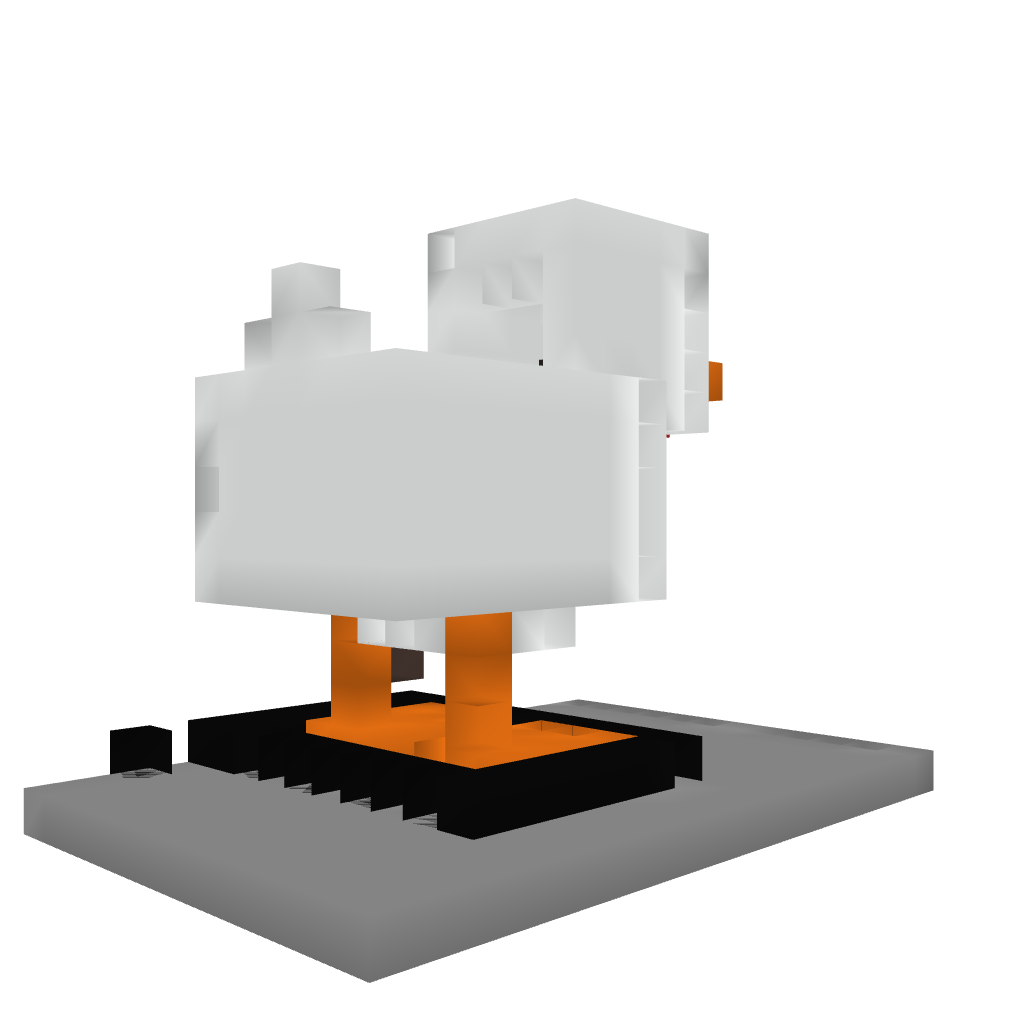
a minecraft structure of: Giant egg-laying chicken #1